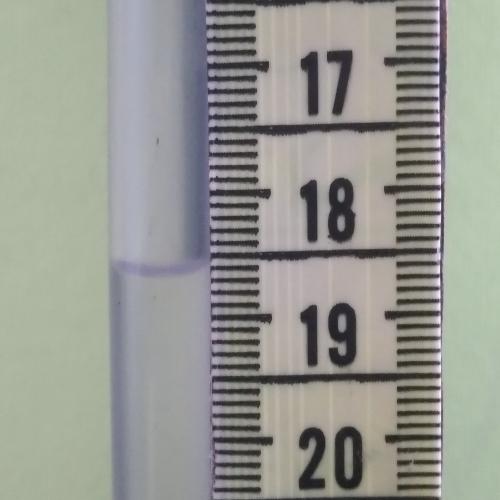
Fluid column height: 18.6 cm